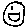
Label: smiley face